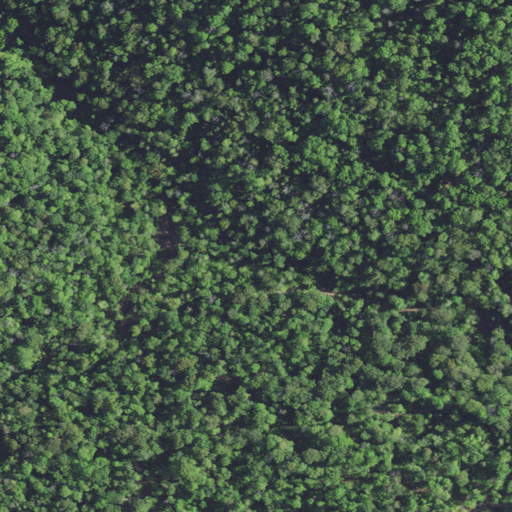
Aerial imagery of valley in Kentucky named Milsap Hollow containing deciduous forest and mixed forest